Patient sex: M
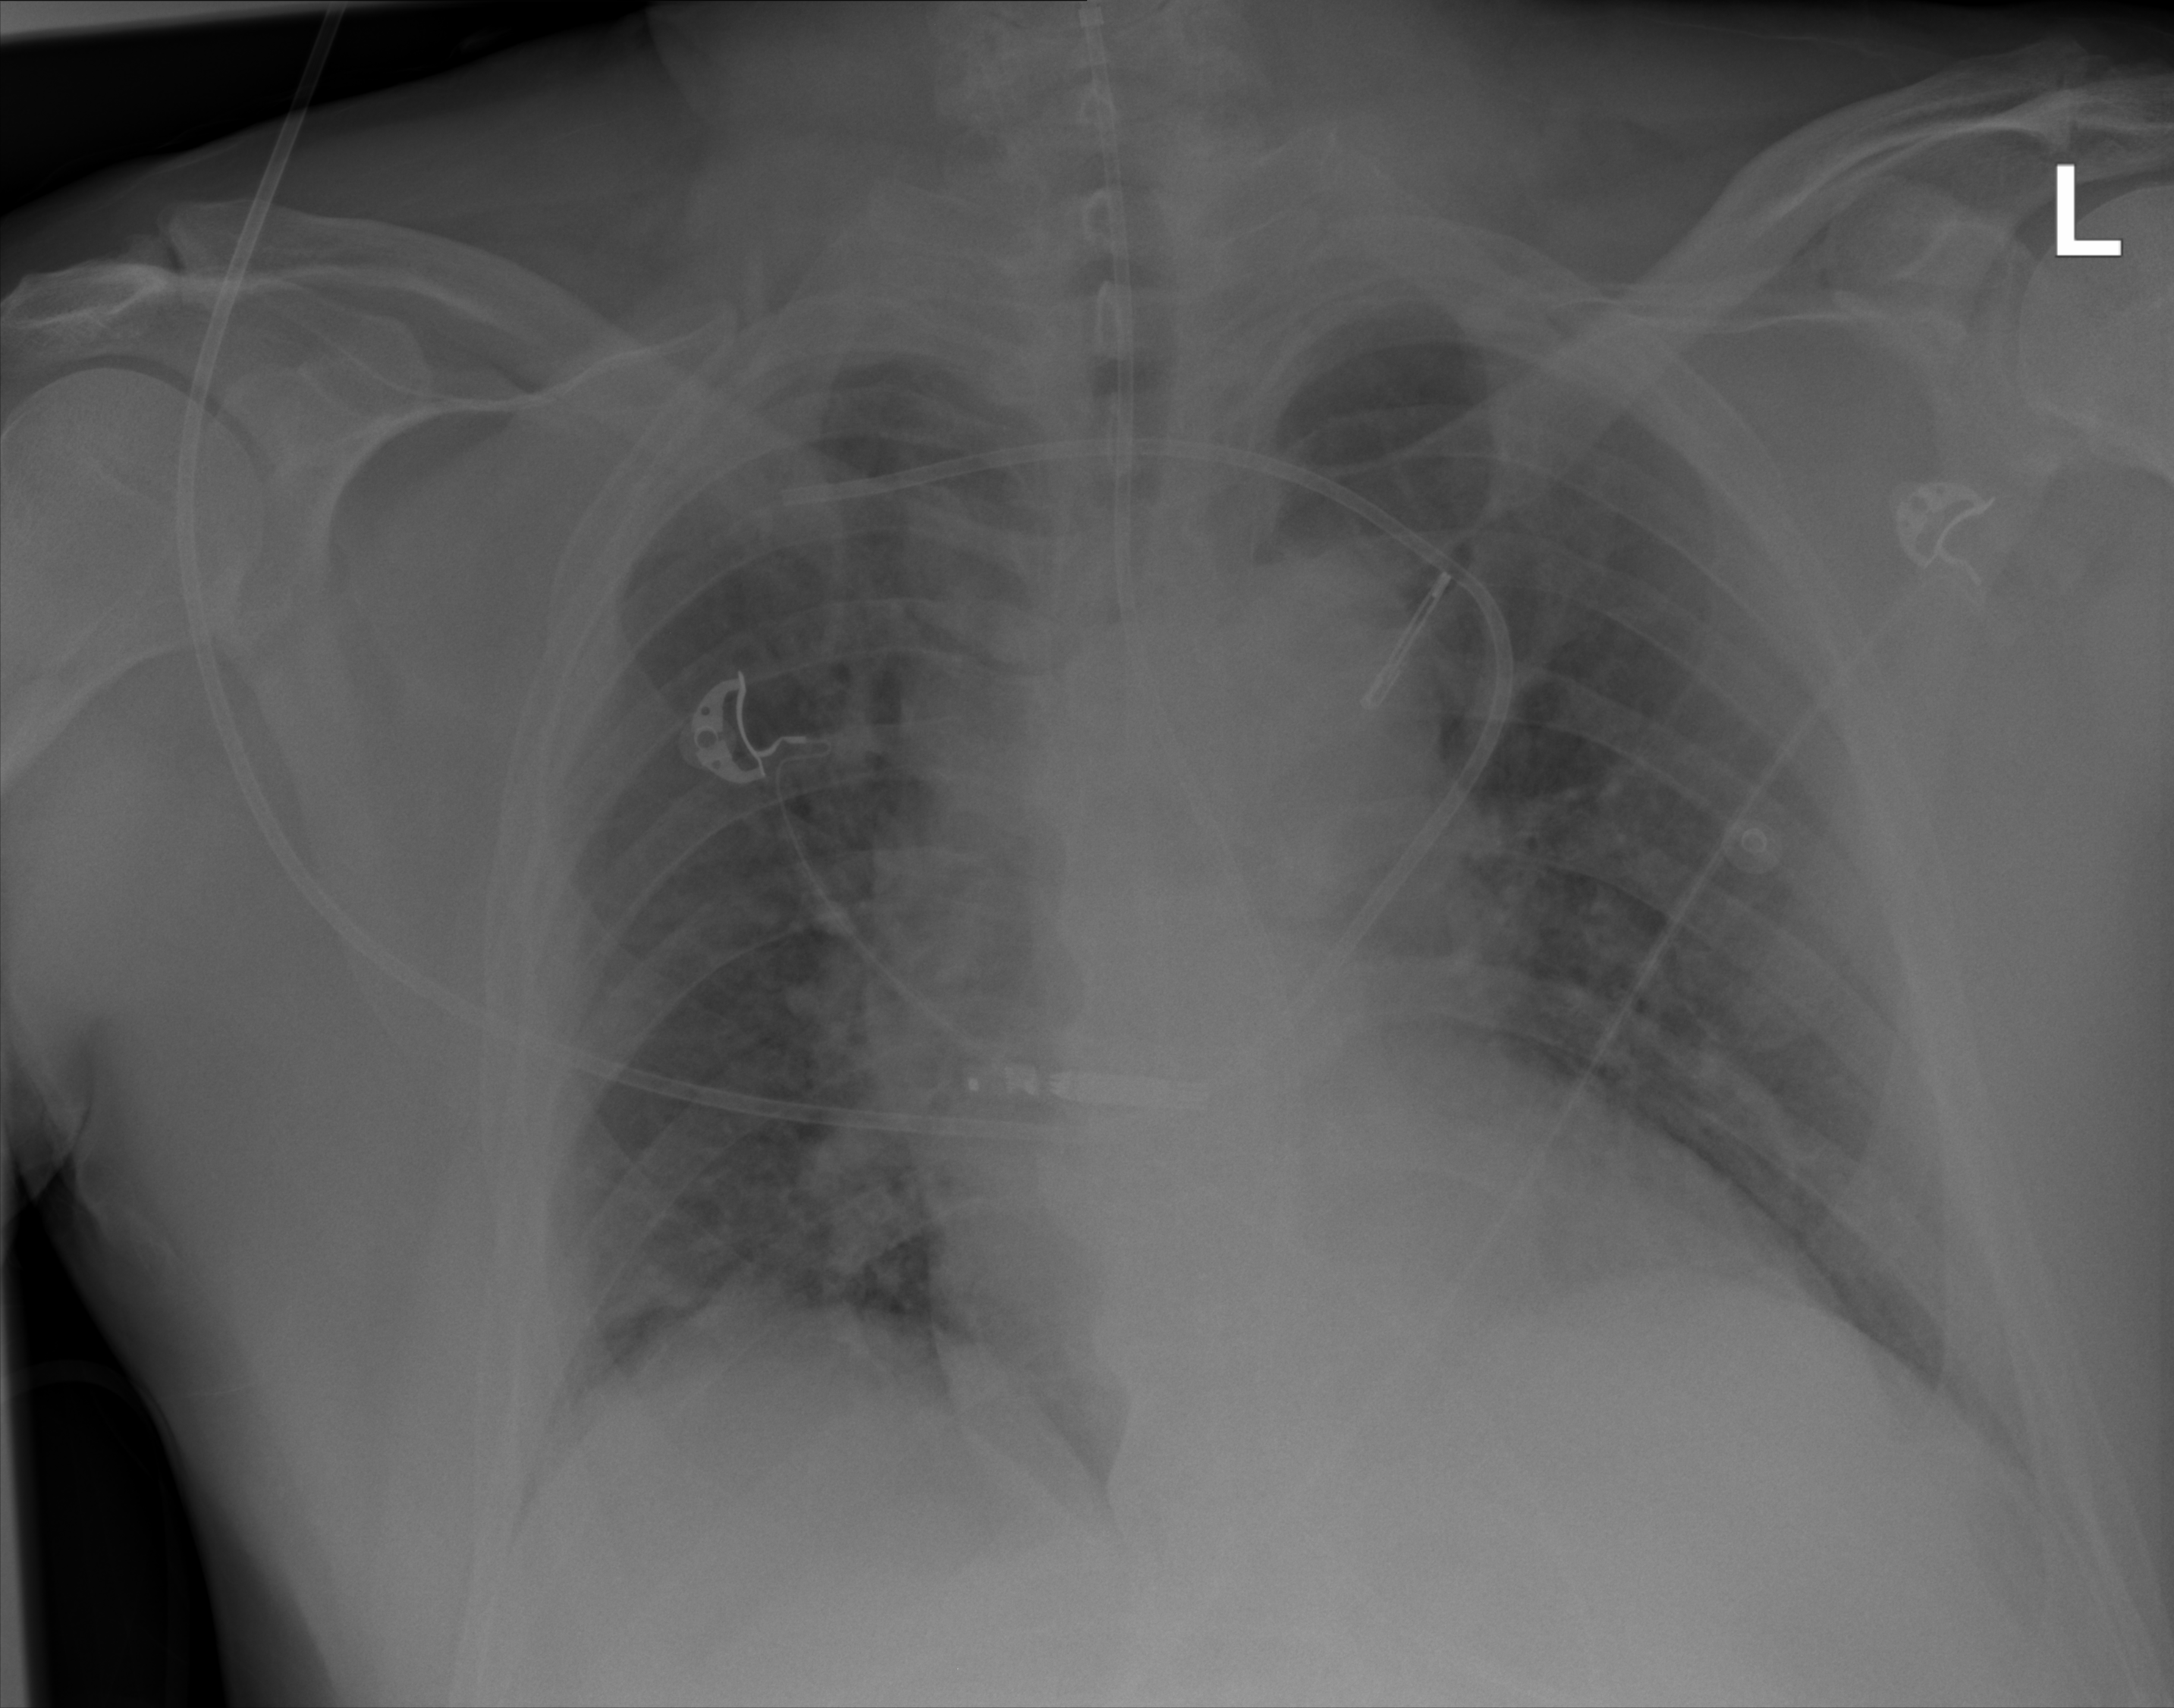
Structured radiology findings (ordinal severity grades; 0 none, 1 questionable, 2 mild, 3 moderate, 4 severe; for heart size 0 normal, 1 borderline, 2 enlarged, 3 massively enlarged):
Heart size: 1
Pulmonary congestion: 2
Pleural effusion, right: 0
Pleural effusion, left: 0
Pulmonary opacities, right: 0
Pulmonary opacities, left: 0
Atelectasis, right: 2
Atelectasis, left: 2